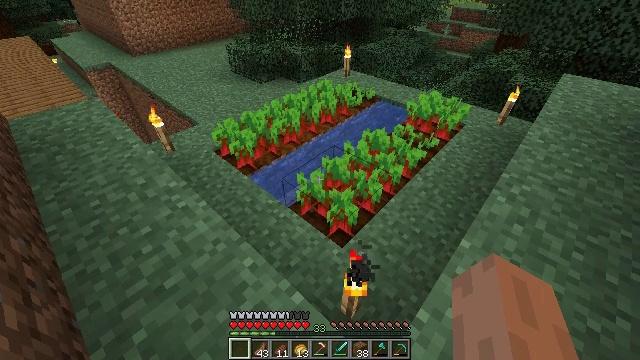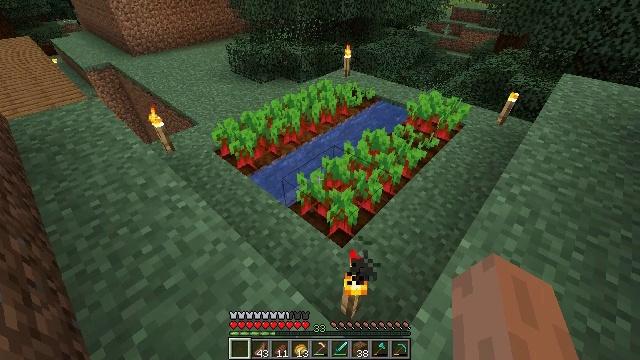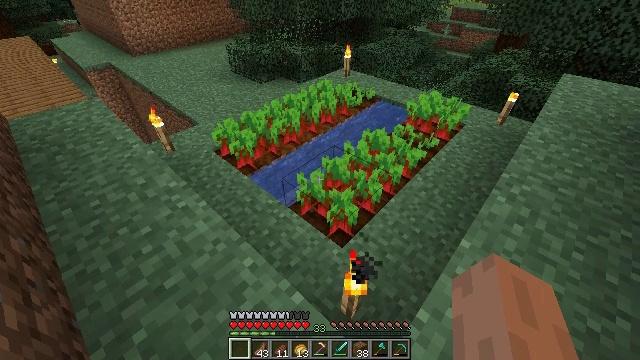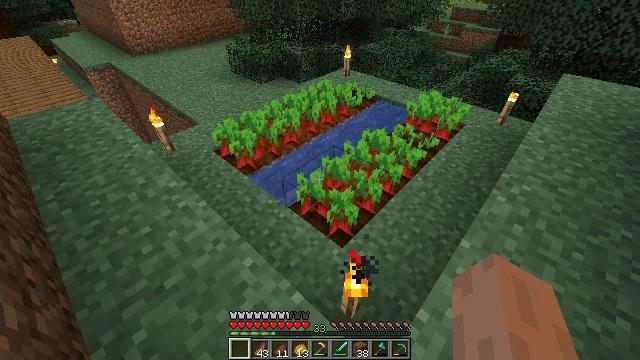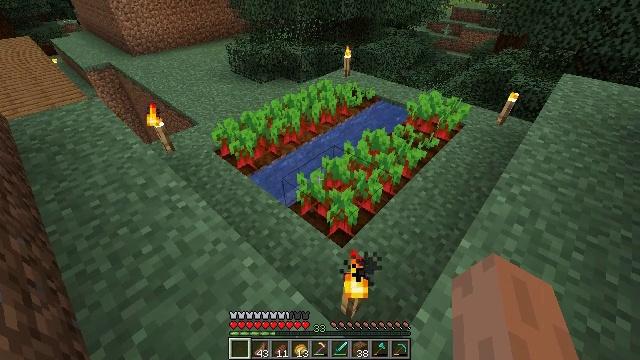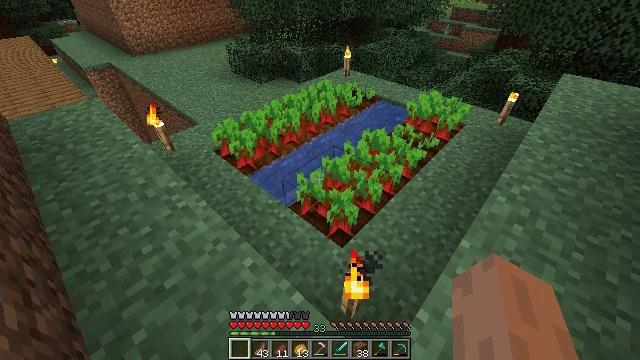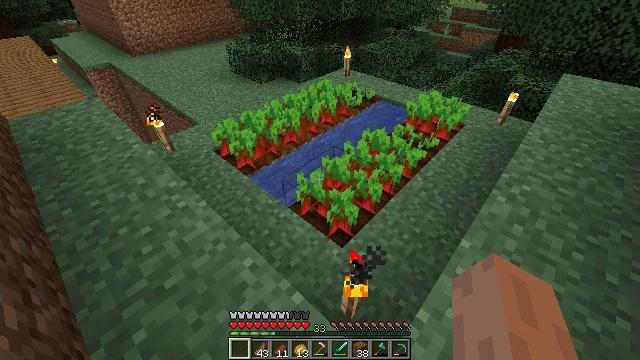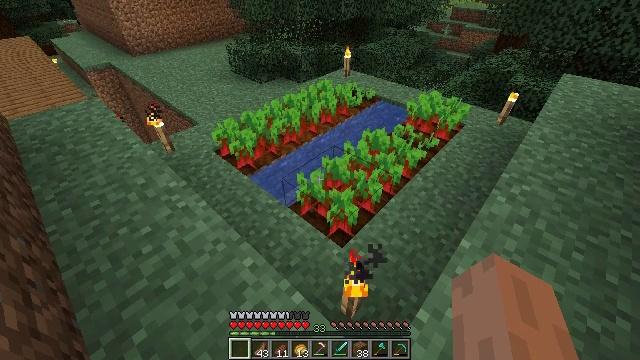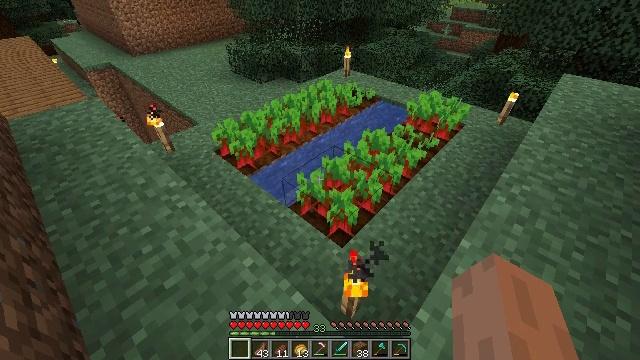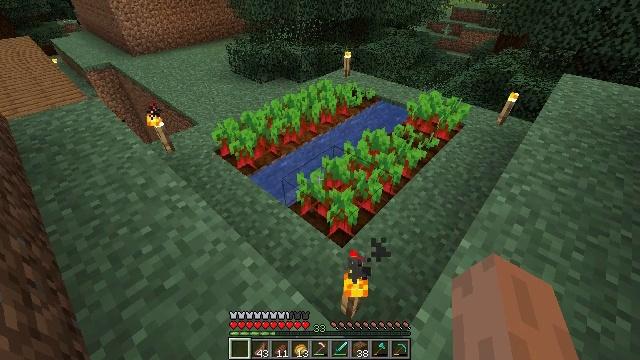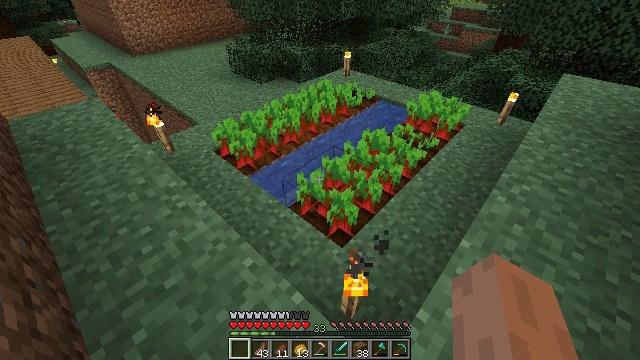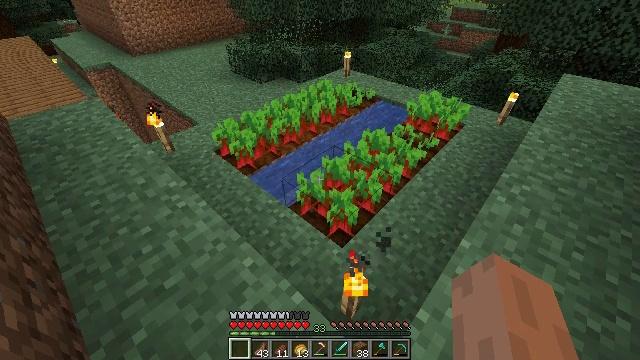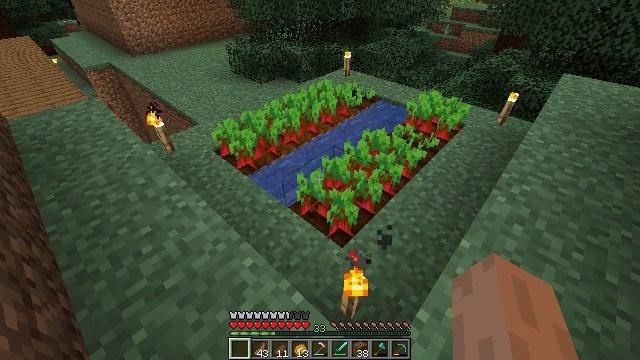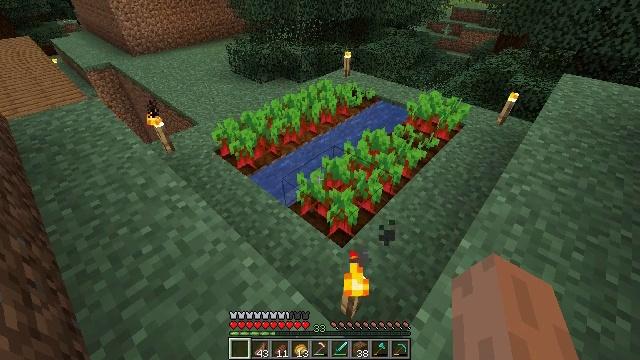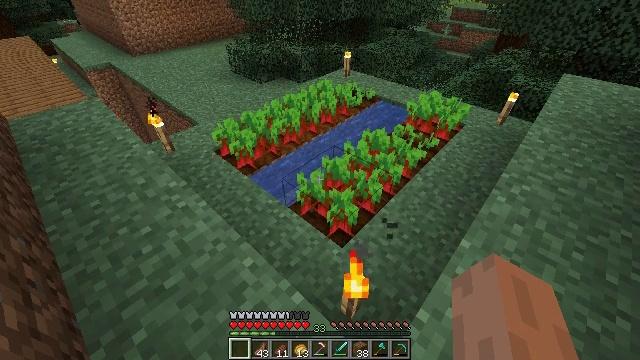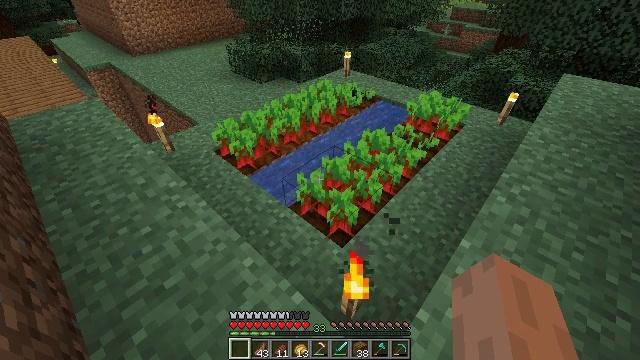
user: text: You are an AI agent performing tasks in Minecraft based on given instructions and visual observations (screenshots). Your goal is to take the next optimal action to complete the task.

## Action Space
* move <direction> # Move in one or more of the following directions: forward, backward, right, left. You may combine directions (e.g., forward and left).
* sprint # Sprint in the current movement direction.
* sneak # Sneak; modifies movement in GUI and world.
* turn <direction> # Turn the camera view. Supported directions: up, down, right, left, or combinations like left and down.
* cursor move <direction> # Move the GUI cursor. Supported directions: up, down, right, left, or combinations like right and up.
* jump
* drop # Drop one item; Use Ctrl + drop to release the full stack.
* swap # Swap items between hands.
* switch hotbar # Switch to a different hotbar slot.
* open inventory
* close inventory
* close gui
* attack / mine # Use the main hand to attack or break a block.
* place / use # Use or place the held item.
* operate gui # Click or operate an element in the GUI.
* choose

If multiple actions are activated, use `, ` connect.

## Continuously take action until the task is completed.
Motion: motion action
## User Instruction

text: Pull up beetroots from the soil.
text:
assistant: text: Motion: no_op
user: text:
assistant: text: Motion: no_op
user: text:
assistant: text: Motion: no_op
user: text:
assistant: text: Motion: no_op
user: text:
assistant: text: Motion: no_op
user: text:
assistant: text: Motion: no_op
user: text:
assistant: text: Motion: no_op
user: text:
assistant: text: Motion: no_op
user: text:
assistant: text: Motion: no_op
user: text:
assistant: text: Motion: no_op
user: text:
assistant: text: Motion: no_op
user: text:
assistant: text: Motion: no_op
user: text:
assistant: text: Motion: no_op
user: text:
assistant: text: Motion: no_op
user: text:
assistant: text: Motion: no_op
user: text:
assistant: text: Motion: no_op
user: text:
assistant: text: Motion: no_op
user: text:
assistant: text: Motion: no_op
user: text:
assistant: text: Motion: no_op
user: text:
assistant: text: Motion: no_op
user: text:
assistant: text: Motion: no_op
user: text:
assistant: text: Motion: no_op
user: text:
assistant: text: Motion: no_op
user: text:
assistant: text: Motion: no_op
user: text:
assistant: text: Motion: no_op
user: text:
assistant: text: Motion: no_op
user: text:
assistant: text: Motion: no_op
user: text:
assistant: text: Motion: no_op
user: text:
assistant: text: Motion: no_op
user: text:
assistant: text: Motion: no_op